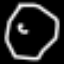
Label: octagon